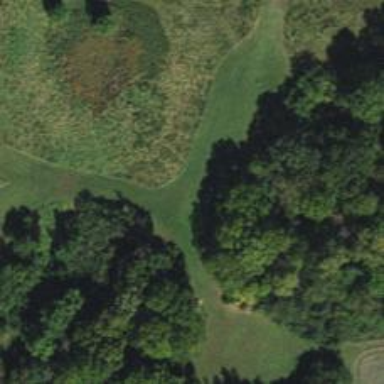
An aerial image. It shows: Disc golf hole.